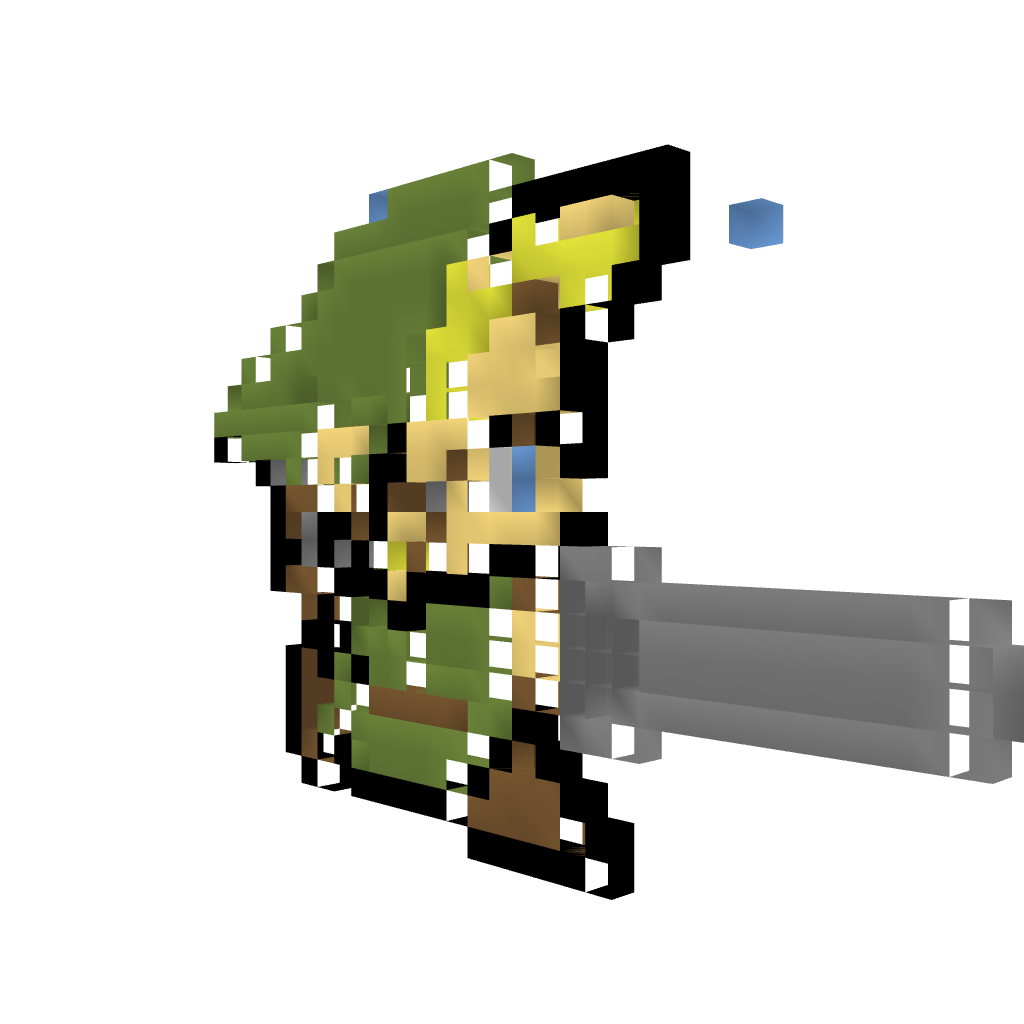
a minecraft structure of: Link Pixel art high quality